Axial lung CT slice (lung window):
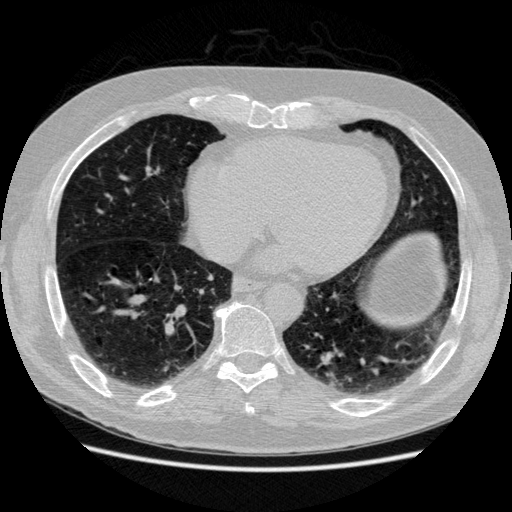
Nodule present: no